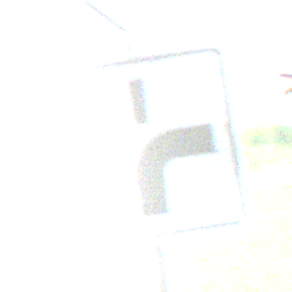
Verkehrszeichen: VerlaufVorfahrtsstrasse3
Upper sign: Vorfahrtsstrasse
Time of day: Night
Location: Outdoor (Nature)
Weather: Clear
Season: NotSpecified
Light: Natural